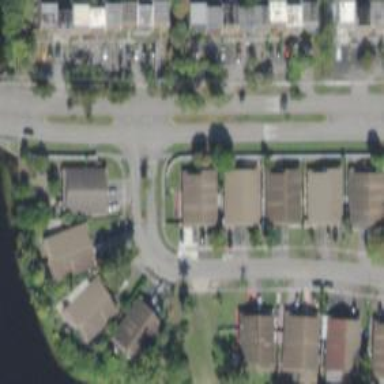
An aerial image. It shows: Residential road with asphalt surface.